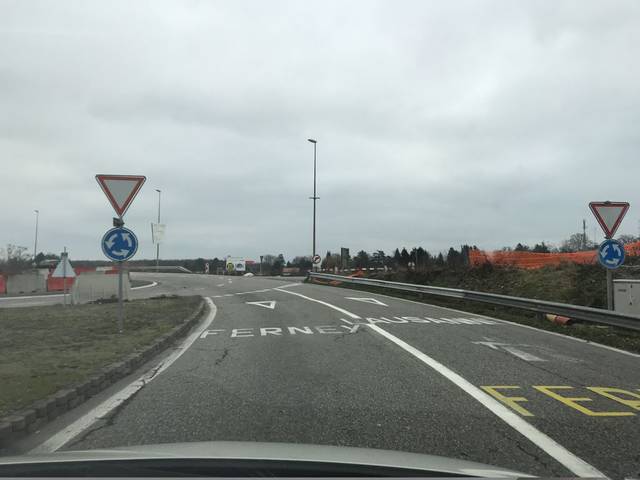
Region: France
Coordinates: 46.241, 6.125